Question: I was working on a problem regarding to binary search tree using java. The name of the built-in class in TreeNode. In the solution, it shows

However, when I did the implementation myself, I am not able to do "root.left" or "root.right". I was wondering if I missed anything? Thanks!
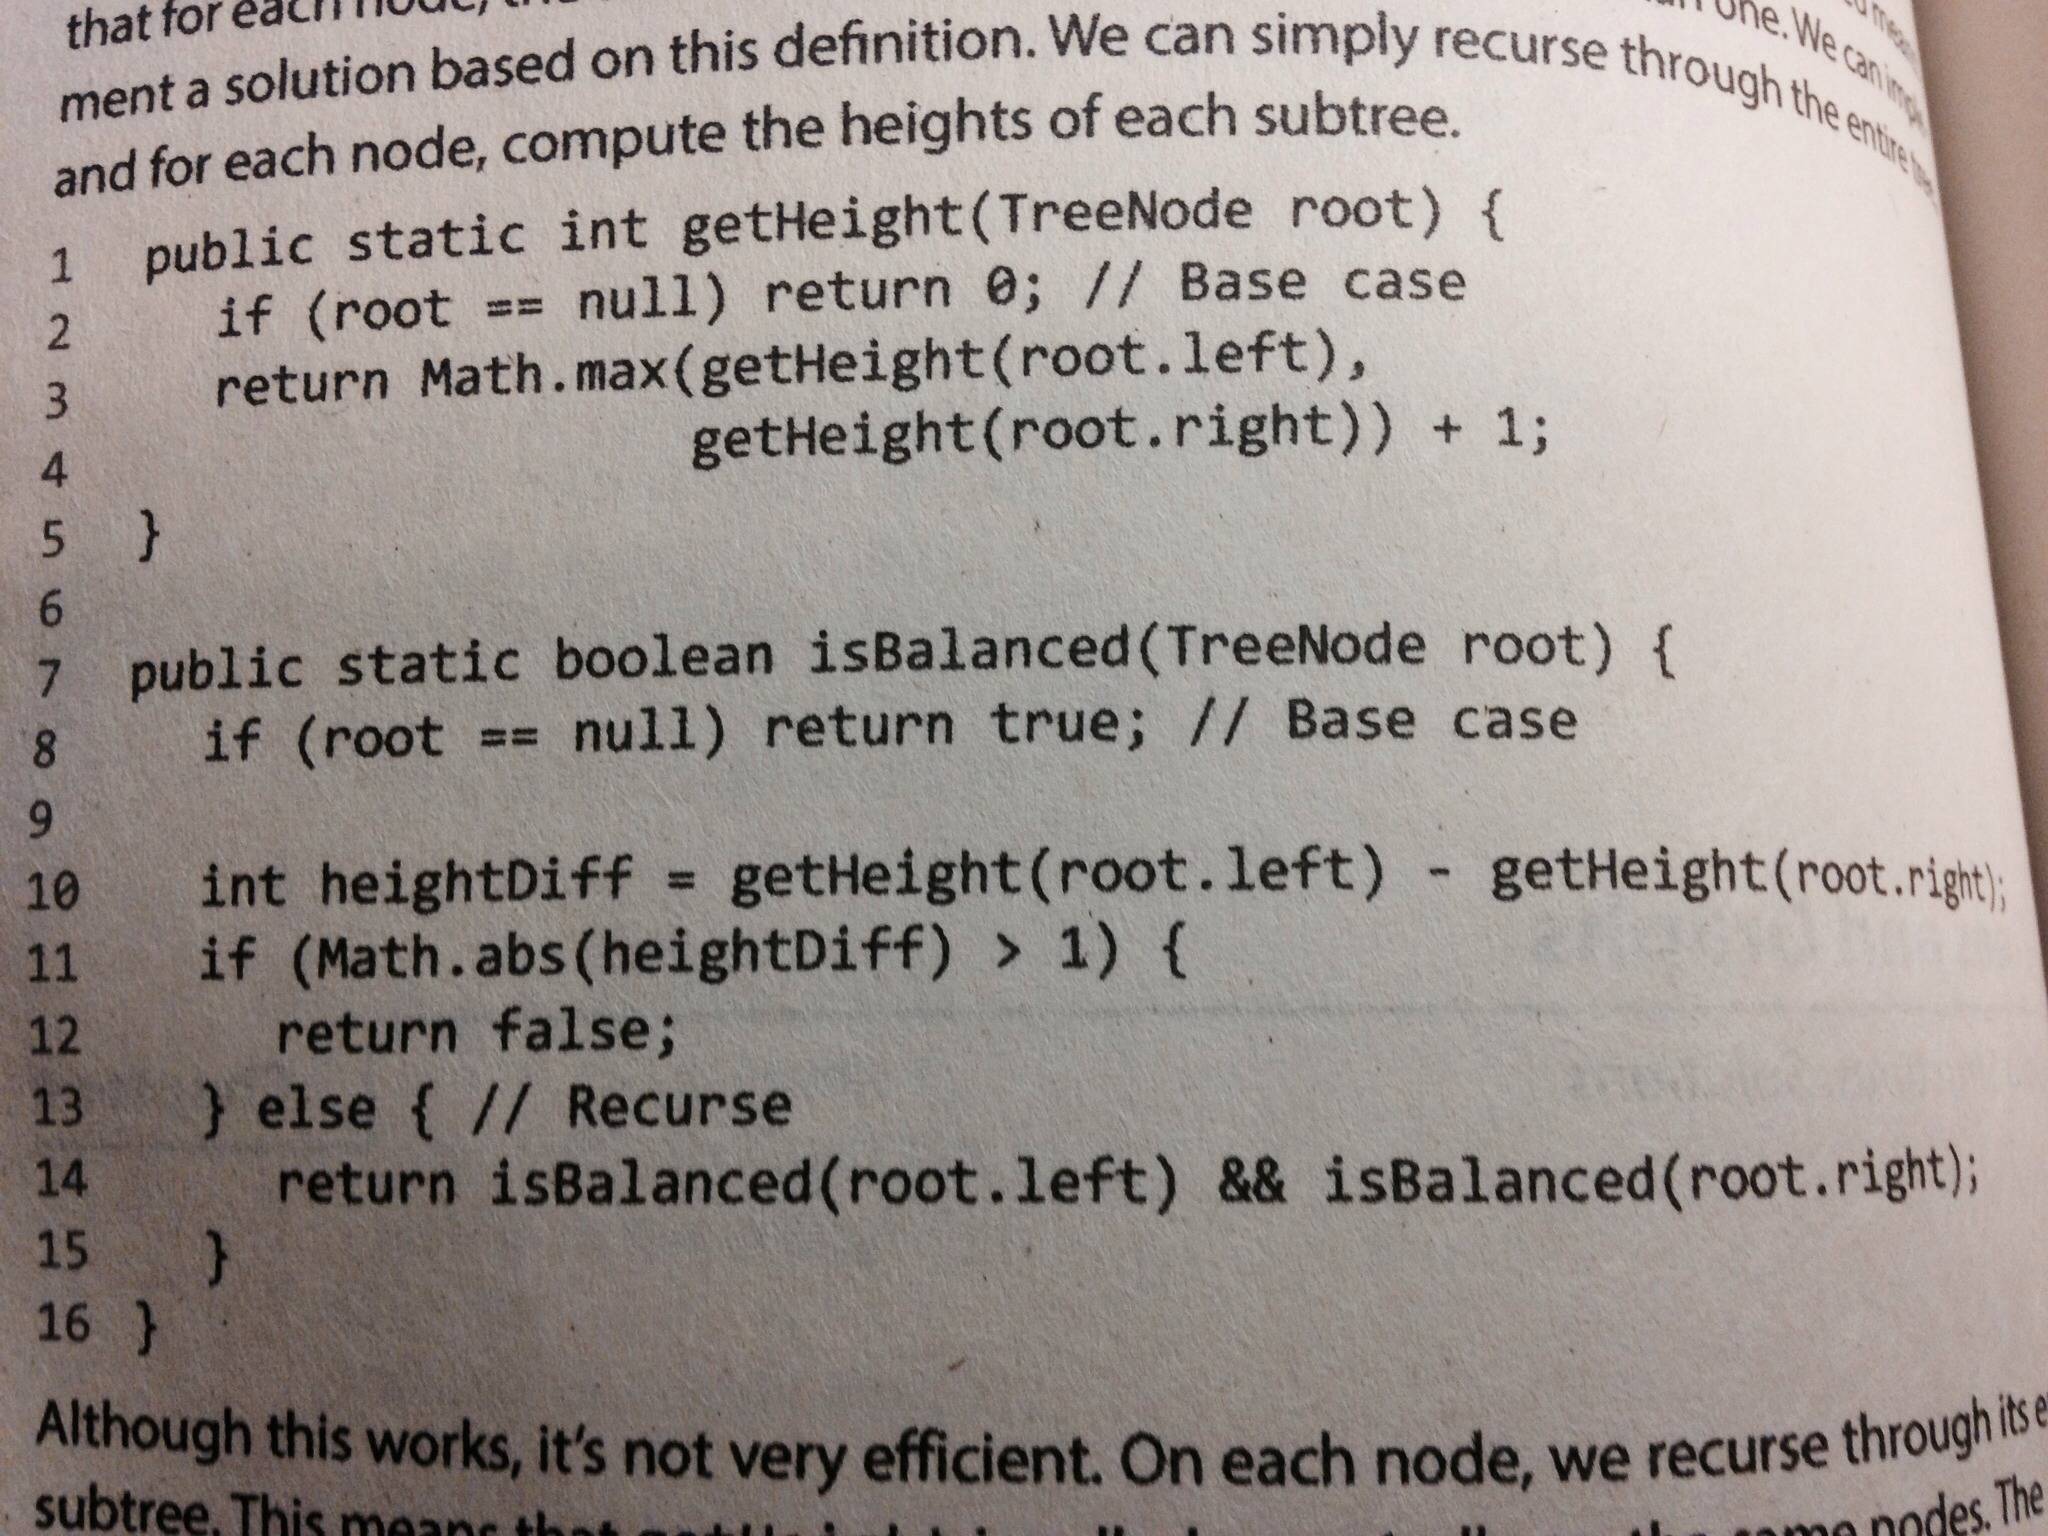
Answer: Accessing right/left in that way would imply a TreeNode that is implemented in this way:
'''
public class TreeNode<T> {
public TreeNode<T> right;
public TreeNode<T> left;
public T value;
}
'''